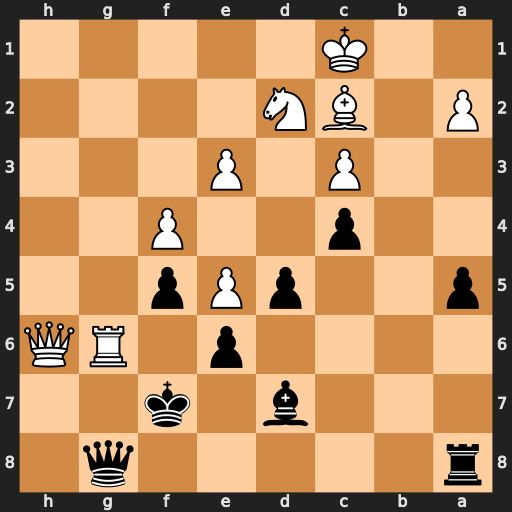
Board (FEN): r5q1/3b1k2/4p1RQ/p2pPp2/2p2P2/2P1P3/P1BN4/2K5
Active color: b
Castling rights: -
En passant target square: -
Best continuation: Qxg6 Qxg6+ Kxg6